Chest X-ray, PA view. Patient: 37 years old, sex F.
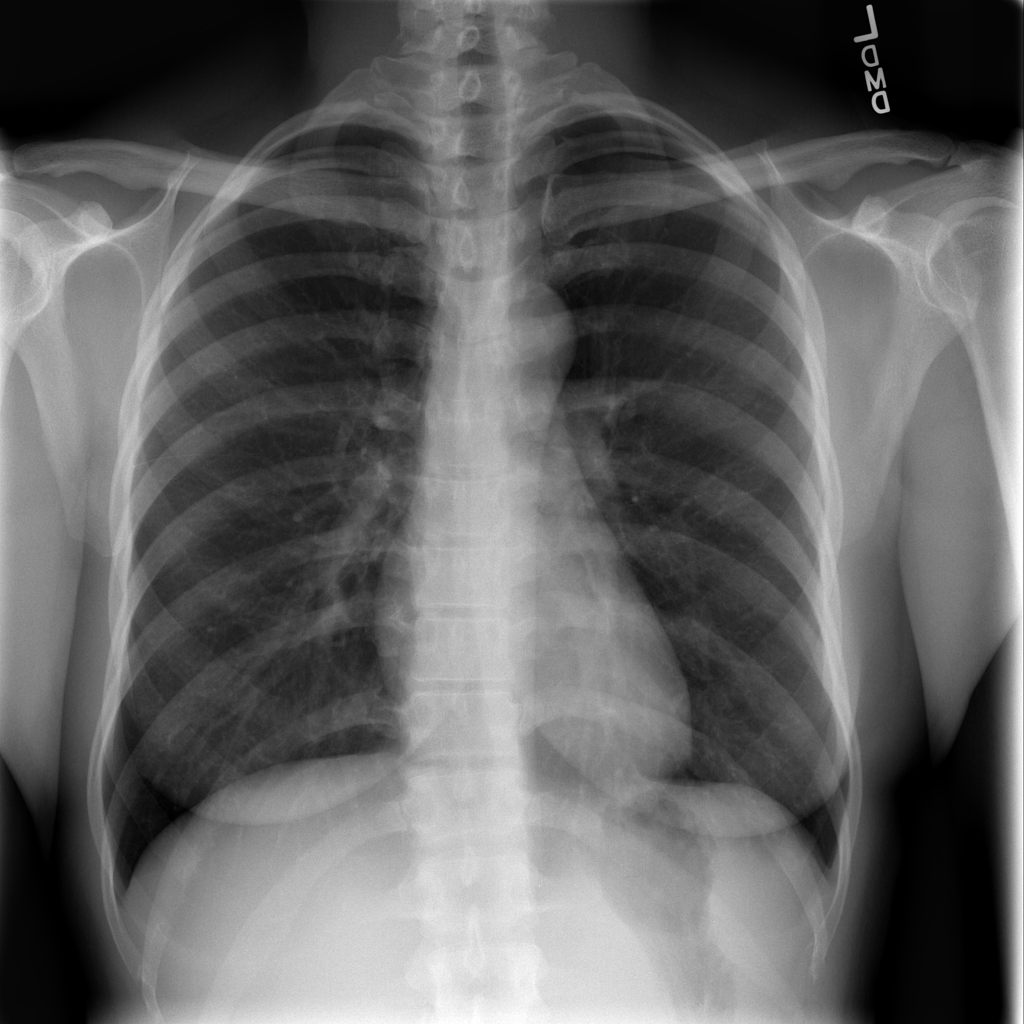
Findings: No Finding